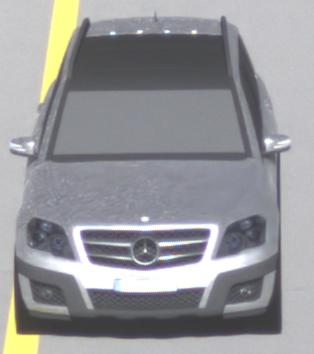
Make: Mercedes-Benz
Model: GLK 280
Detailed model: GLK-Class (204)
Model produced from: 2008/10
Model produced until: 2009/04
Doors: 5
Color: white
Road condition: dry road
Daytime: morning or afternoon
Contrast: high contrast